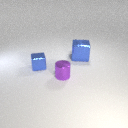
small blue metal cube to the left of small purple metal cylinder